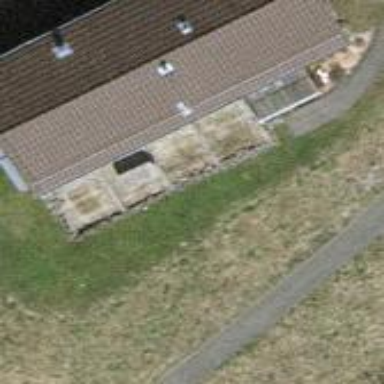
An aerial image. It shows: Simple house.